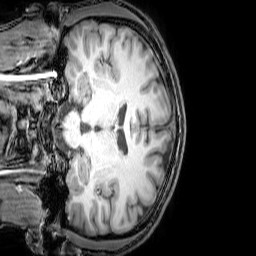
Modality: T1w
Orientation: coronal
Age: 21
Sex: male
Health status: healthy
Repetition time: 0.081 s
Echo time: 0.037 s